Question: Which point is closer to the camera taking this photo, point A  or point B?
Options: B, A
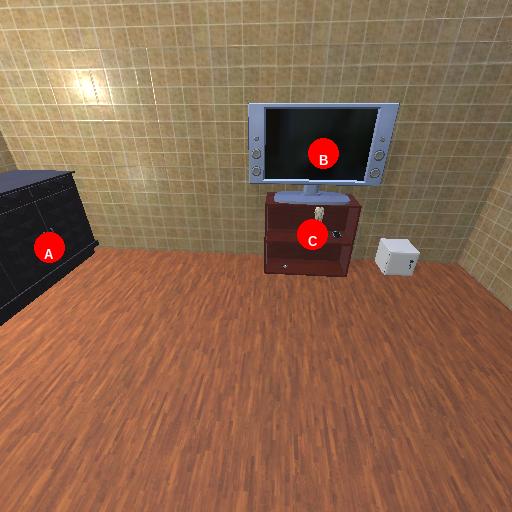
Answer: B